You are looking at a signal-to-image encoding: consecutive vibration samples arranged as the rows of a grayscale square. Based on the visible evidence, which condition applies: normal, inner_race, outer_race, ball?
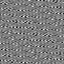
Answer: inner_race